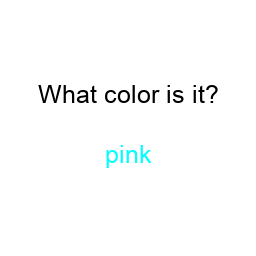
Color: cyan
Color name shown: pink
Background color: white
Question text color: black